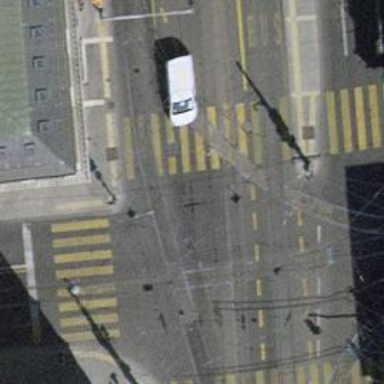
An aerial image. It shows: Road crossing with traffic signals.